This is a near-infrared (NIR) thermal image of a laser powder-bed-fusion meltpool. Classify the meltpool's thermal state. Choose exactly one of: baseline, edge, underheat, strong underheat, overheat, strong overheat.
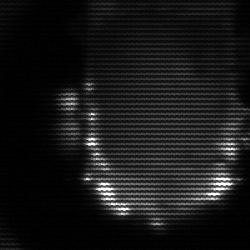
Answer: baseline